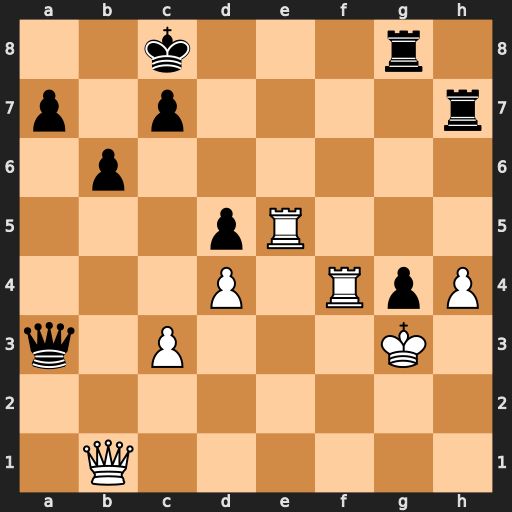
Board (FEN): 2k3r1/p1p4r/1p6/3pR3/3P1RpP/q1P3K1/8/1Q6
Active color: w
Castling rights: -
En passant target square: -
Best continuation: Qxh7 Qxc3+ Kg2